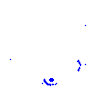
Particle: proton